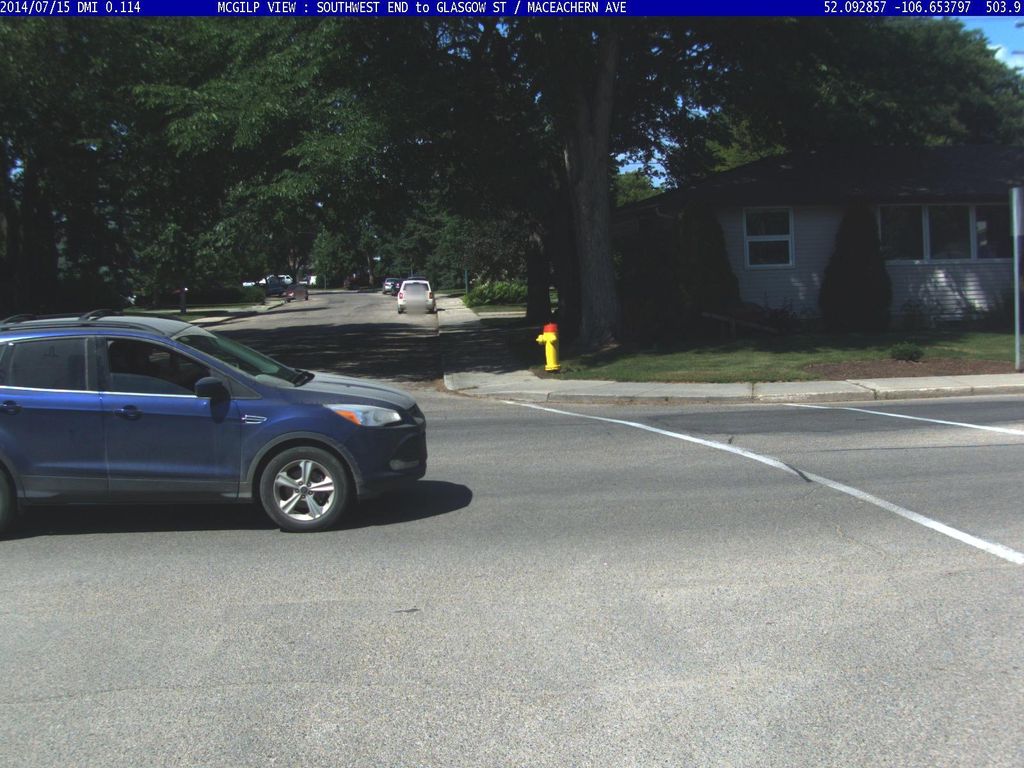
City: saskatoon